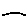
Label: line